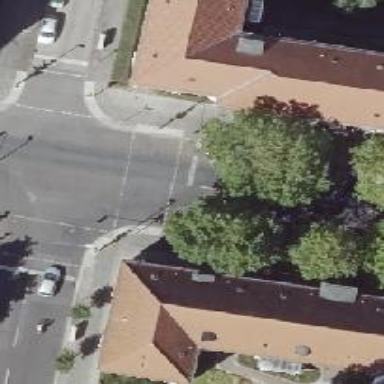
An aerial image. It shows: Road with traffic signals.